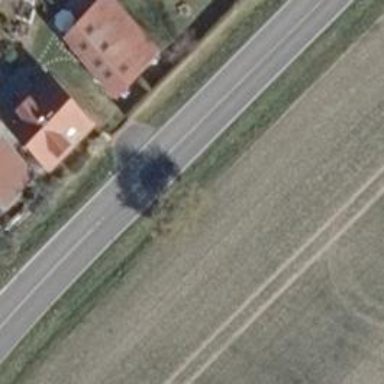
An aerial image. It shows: Single tag "natural: tree."